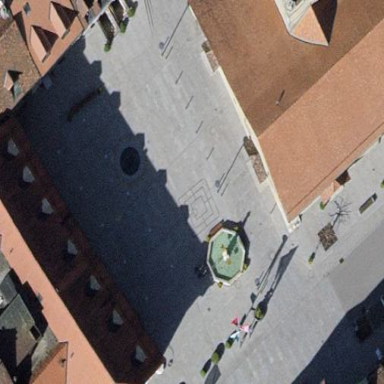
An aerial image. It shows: Square.